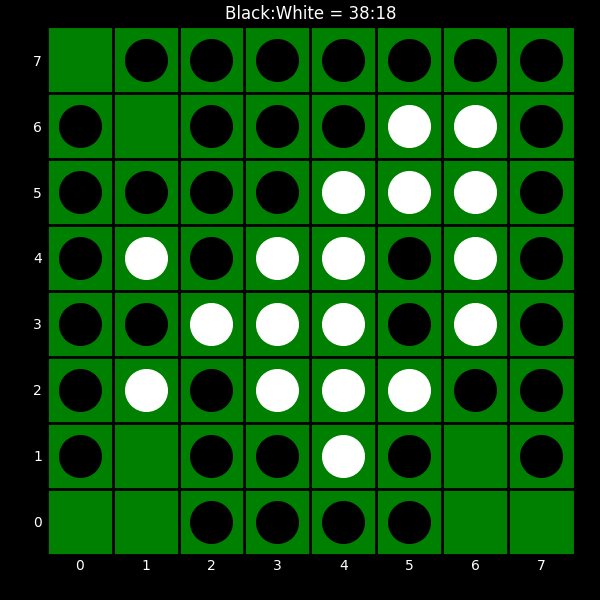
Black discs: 38
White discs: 18